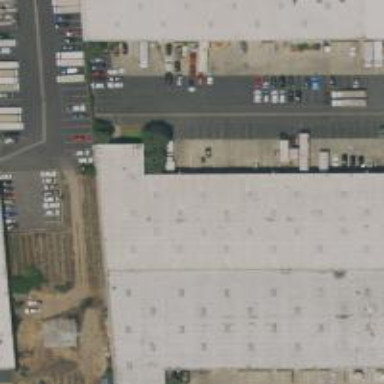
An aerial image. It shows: Warehouse.